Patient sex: M
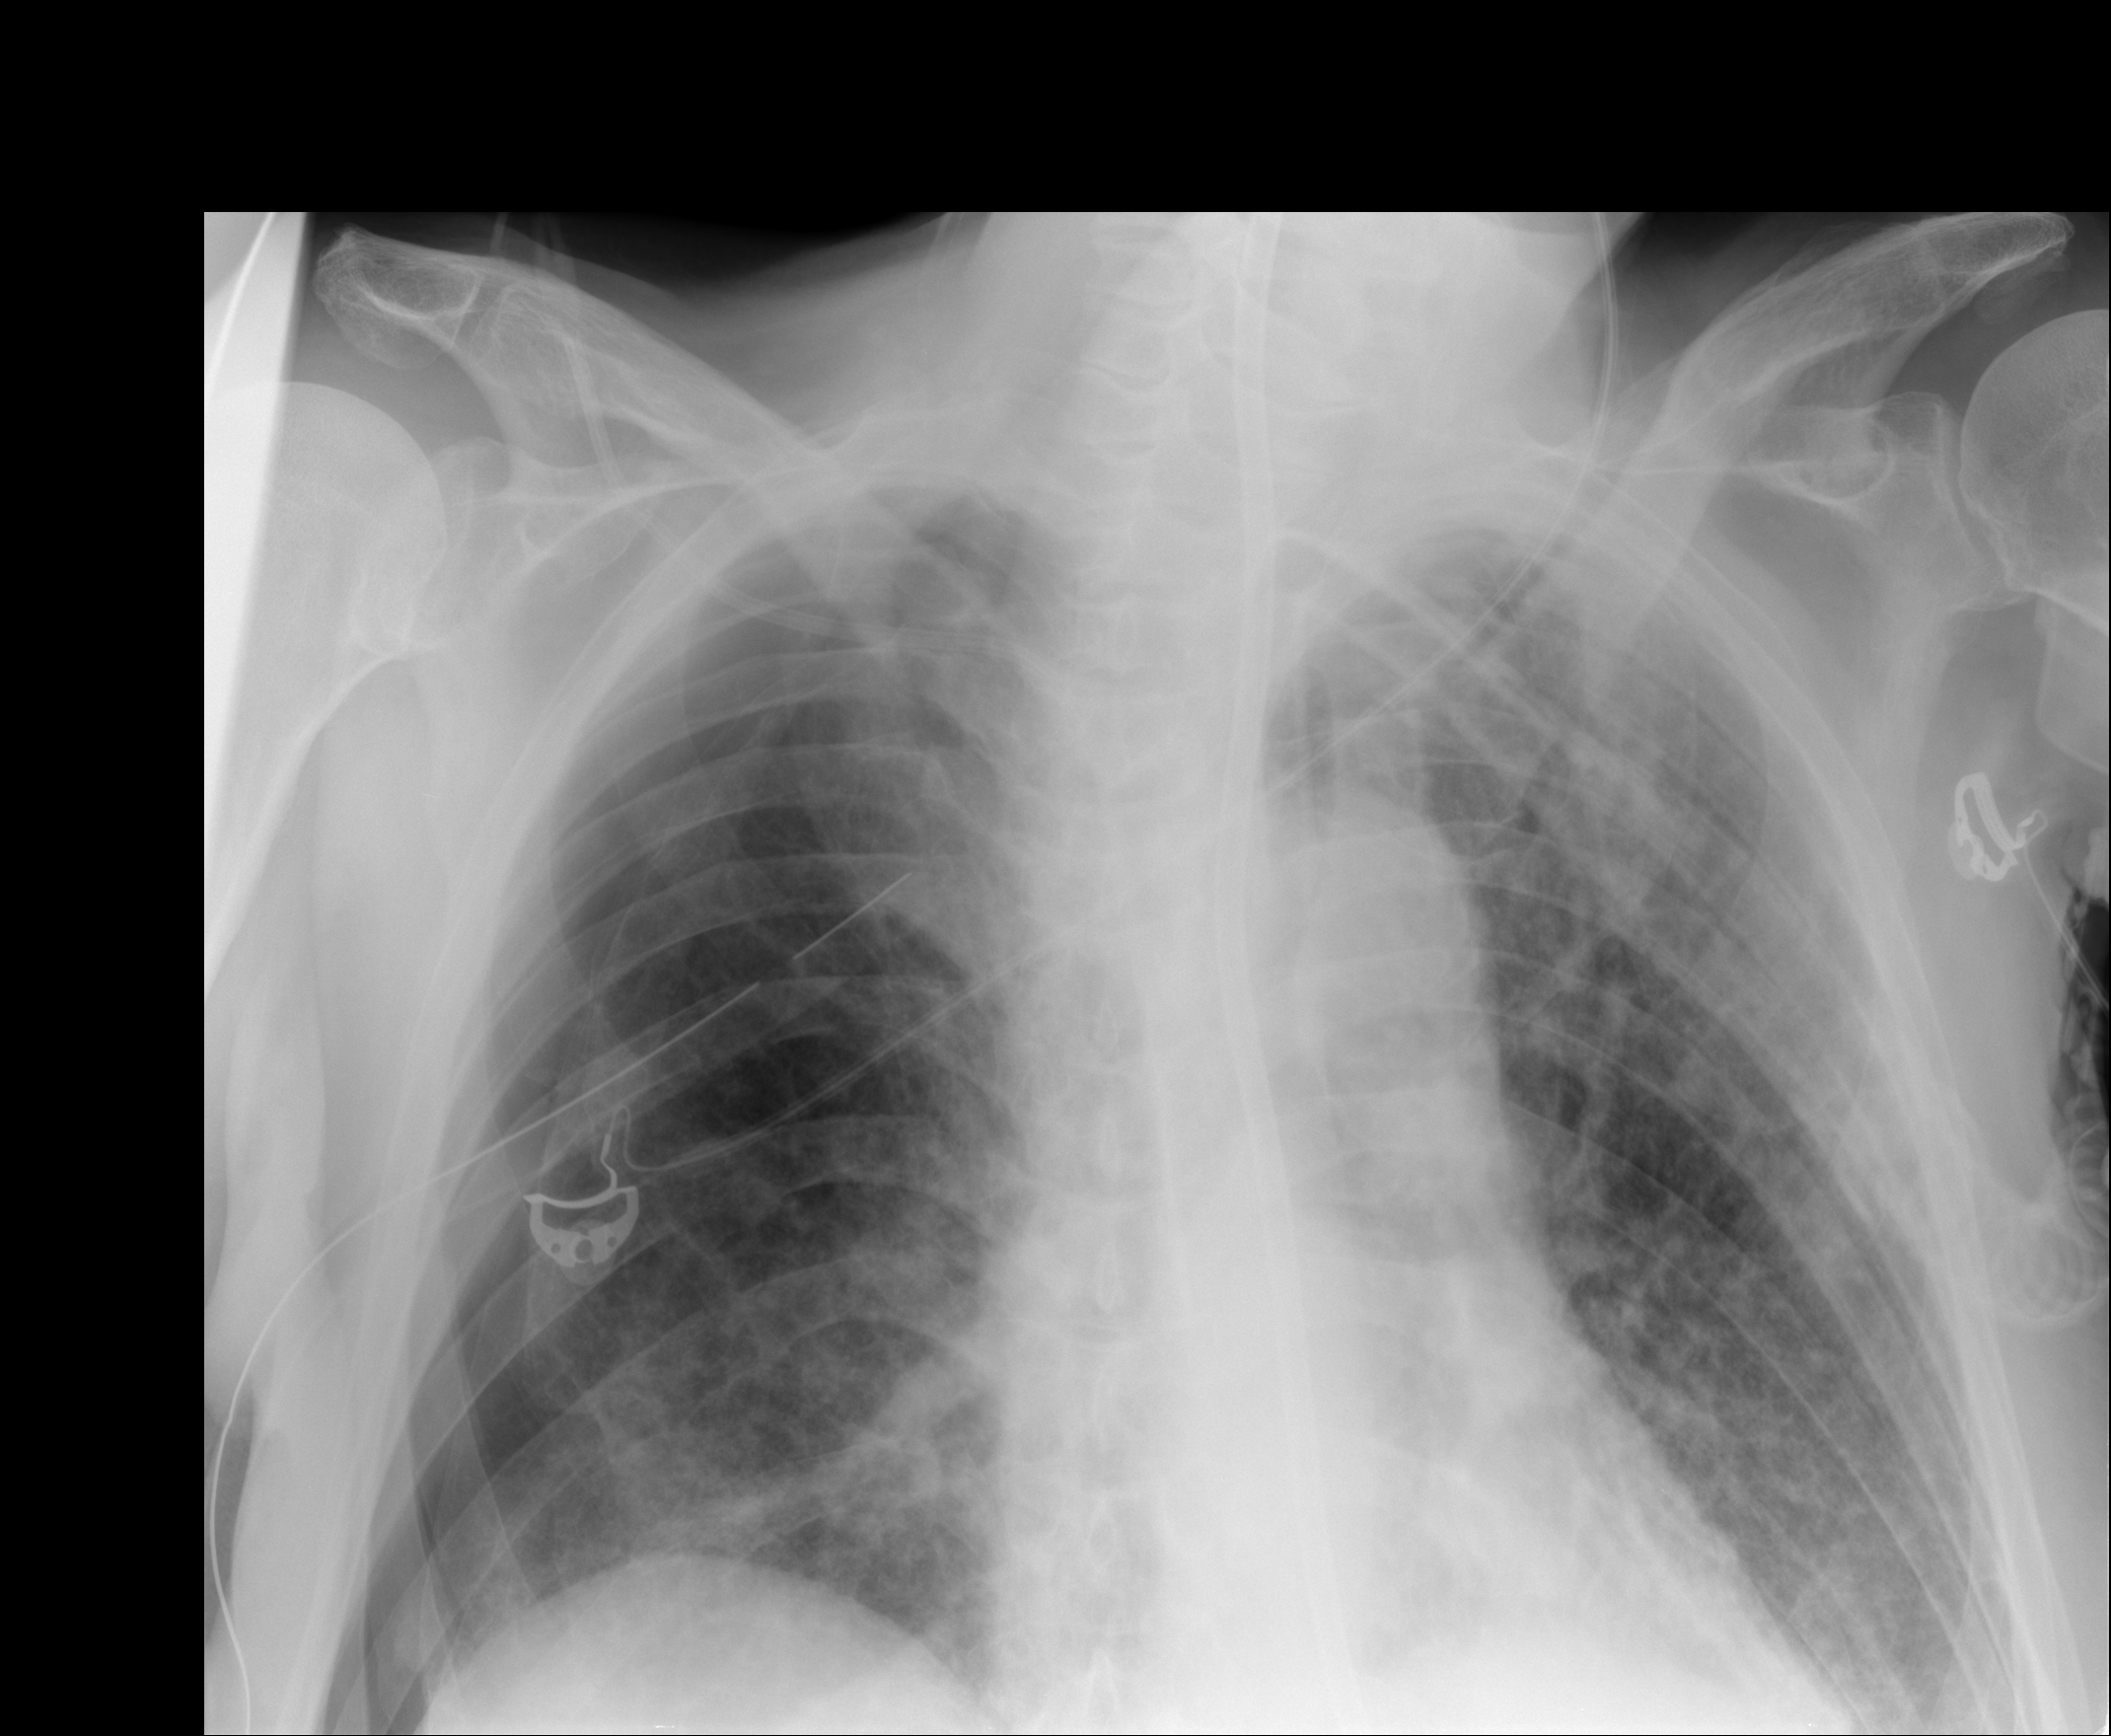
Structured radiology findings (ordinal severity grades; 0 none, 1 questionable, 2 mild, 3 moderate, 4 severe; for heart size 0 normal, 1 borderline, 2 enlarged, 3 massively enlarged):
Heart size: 0
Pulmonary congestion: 2
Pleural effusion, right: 0
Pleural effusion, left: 0
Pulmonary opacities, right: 2
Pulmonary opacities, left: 2
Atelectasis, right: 2
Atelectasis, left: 2